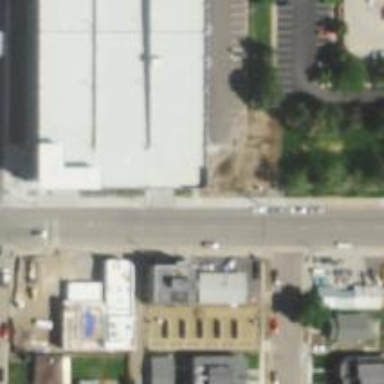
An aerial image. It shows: Alley classified as service road.